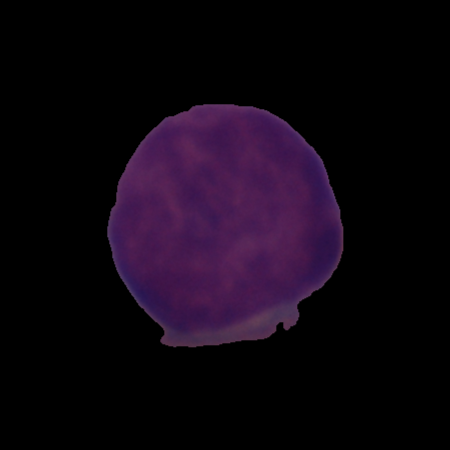
Label: cancer